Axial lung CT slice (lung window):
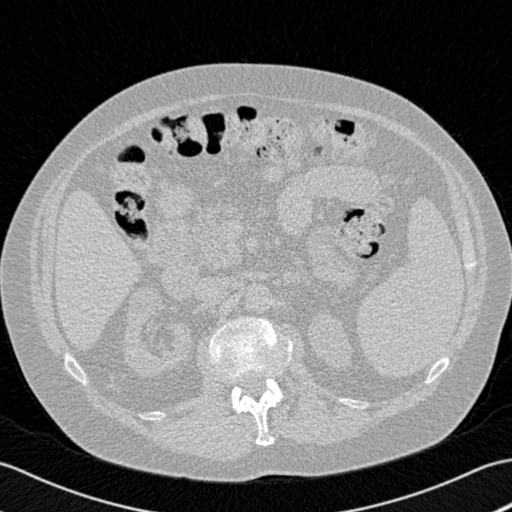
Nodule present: no